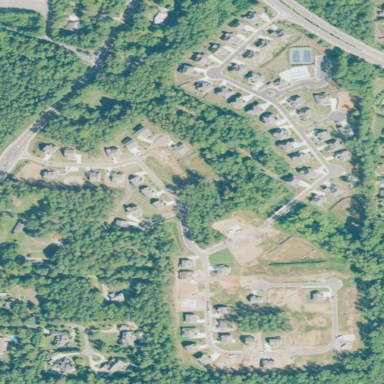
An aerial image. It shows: Residential area within neighborhood.